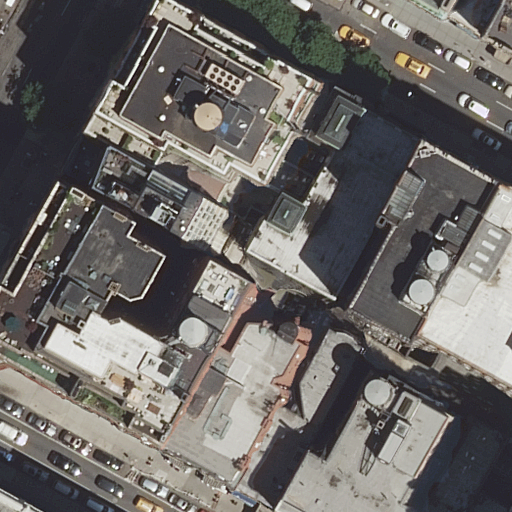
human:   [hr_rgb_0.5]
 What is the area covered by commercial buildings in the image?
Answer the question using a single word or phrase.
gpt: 0m2

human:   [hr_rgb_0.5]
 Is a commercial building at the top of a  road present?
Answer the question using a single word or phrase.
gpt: no

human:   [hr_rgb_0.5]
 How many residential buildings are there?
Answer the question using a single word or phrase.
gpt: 14

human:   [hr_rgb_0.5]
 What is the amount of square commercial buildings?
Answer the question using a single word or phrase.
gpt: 0

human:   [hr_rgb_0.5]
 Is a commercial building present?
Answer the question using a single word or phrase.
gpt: no

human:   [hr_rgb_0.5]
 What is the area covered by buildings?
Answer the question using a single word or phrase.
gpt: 6181m2

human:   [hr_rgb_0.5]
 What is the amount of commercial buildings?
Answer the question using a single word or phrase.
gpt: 0

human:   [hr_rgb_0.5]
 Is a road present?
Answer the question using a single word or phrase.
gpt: yes

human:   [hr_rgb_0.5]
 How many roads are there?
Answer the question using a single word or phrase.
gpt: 3

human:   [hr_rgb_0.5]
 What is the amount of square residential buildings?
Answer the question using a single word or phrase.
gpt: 0

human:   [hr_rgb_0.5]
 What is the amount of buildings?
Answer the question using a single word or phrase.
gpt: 14

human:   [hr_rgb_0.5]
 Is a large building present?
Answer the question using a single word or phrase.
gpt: yes

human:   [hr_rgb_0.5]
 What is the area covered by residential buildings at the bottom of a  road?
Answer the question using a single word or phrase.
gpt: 4259m2

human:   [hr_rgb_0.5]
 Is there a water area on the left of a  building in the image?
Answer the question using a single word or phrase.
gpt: no

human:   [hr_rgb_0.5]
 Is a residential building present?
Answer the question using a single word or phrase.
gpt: yes

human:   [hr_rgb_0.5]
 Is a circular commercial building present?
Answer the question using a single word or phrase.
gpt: no

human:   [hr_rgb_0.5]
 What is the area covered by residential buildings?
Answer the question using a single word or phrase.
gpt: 6181m2

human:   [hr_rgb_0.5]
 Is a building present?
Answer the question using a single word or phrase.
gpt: yes

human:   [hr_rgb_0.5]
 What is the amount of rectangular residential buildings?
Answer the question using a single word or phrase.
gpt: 8

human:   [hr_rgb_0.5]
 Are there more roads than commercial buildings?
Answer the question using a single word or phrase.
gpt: yes

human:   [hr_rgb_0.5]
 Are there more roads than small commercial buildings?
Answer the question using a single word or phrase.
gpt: yes

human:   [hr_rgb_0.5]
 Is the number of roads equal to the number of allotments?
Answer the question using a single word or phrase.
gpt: no

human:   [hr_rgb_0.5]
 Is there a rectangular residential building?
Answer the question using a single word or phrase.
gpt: yes

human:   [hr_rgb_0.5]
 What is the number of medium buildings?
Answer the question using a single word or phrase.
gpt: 9

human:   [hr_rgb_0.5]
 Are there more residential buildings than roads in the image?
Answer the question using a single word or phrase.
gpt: yes

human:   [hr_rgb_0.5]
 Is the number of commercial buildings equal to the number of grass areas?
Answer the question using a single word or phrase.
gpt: yes

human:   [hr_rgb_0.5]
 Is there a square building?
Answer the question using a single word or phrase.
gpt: no

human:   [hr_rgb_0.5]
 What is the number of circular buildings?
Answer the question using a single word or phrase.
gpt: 0

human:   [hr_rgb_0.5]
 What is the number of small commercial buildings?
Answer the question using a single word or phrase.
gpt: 0

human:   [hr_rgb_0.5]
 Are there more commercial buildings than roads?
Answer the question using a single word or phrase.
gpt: no

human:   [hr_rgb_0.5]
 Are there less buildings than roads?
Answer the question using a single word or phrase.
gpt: no

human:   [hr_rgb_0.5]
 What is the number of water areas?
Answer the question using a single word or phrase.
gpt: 0

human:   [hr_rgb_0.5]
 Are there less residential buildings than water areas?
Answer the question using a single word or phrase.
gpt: no

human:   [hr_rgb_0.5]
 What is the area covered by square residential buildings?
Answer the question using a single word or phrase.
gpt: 0m2

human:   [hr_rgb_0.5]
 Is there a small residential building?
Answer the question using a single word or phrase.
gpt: yes

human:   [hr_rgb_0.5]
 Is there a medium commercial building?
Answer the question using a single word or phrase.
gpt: no

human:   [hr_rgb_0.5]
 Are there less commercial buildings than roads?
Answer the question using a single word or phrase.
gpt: yes

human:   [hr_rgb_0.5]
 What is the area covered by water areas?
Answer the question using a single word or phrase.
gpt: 0m2

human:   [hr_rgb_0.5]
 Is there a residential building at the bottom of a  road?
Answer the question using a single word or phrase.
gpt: yes

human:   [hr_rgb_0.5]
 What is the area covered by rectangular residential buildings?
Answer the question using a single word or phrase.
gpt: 1934m2

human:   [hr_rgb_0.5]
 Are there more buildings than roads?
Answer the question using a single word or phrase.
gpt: yes

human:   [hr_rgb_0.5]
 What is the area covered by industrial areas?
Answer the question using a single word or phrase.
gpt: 0m2

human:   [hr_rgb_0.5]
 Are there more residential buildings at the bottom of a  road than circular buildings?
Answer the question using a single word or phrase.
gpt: yes

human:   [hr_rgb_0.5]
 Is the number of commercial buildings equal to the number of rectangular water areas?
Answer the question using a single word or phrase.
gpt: yes

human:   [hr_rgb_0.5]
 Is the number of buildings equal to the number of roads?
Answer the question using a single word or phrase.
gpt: no

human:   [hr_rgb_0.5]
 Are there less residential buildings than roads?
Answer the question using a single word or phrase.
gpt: no

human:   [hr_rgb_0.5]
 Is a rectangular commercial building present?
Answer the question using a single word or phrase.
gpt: no

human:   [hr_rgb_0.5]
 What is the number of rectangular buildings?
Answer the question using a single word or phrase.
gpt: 8

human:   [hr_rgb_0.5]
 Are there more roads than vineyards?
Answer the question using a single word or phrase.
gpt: yes

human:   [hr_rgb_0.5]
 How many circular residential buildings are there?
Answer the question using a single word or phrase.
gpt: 0

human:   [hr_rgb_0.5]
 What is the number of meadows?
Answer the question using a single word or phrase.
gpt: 0

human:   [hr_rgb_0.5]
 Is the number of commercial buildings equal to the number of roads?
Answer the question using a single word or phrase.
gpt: no

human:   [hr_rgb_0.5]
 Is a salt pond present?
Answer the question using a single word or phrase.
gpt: no

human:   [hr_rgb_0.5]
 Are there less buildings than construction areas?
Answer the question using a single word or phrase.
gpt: no

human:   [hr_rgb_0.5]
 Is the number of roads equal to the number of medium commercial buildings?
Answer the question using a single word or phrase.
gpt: no

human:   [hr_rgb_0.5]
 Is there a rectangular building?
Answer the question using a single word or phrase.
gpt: yes

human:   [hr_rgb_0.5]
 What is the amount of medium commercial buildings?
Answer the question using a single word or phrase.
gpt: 0

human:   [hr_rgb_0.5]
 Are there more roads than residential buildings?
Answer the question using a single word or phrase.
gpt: no

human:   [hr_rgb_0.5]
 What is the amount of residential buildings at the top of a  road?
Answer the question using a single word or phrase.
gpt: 8

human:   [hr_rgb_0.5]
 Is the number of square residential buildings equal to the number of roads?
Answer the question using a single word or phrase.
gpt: no

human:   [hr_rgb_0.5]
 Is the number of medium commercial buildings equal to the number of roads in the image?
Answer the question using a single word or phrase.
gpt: no

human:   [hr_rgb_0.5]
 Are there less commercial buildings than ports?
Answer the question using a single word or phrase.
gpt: no

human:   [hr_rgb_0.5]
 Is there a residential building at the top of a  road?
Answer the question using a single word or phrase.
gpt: yes

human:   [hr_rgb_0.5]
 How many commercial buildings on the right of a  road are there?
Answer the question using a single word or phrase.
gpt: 0